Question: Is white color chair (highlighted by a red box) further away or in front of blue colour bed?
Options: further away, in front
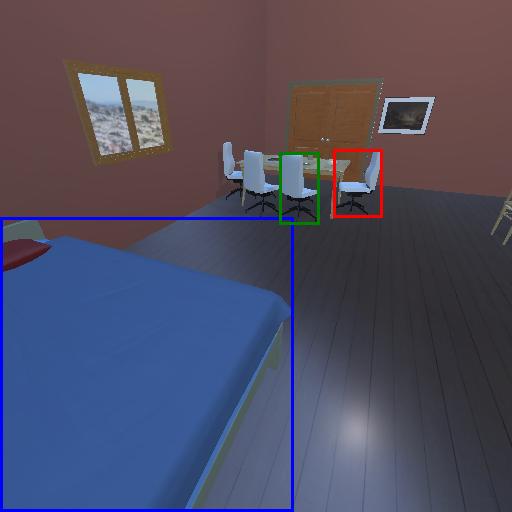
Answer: further away